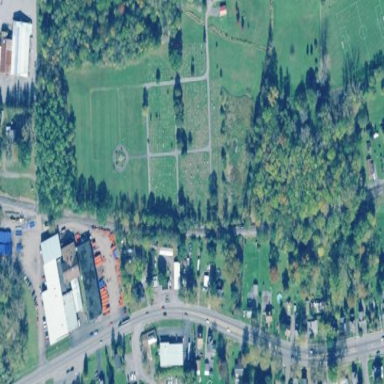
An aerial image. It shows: Cemetery.